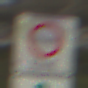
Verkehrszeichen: BeginnUmweltzone
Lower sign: FreistellungVomVerkehrsverbot3
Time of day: MorningAfternoon
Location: Outdoor (Suburban)
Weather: PartlyCloudy
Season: NotSpecified
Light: Natural